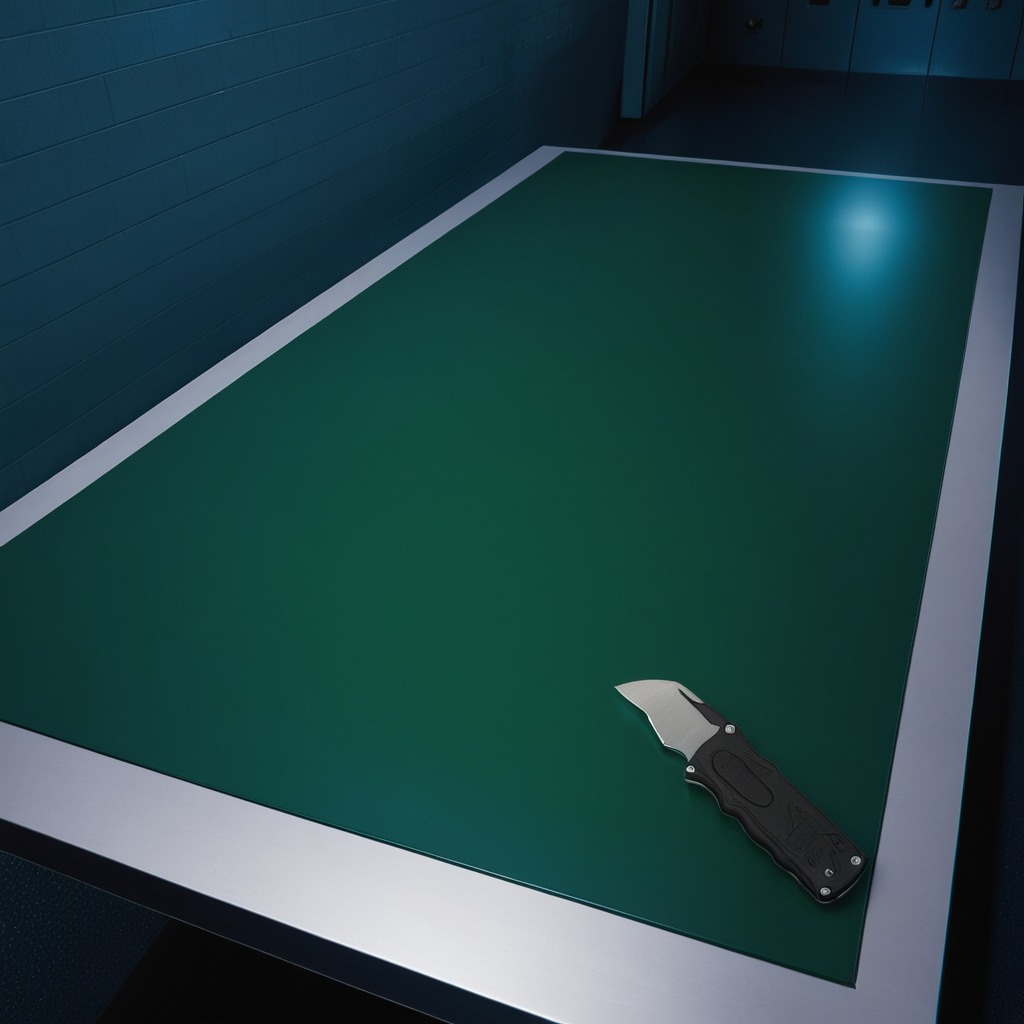
A utility knife lies on a clean empty table in a railway signal maintenance room lit by harsh overhead fluorescents photorealistic surface textures crisp shadows high dynamic range